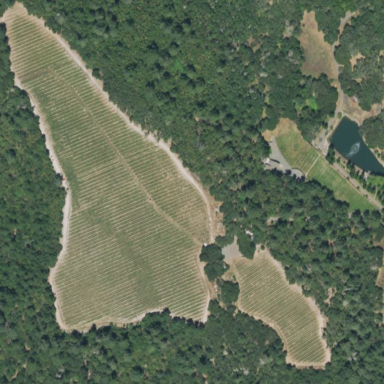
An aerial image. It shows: Vineyard with wine grapes as the crop.